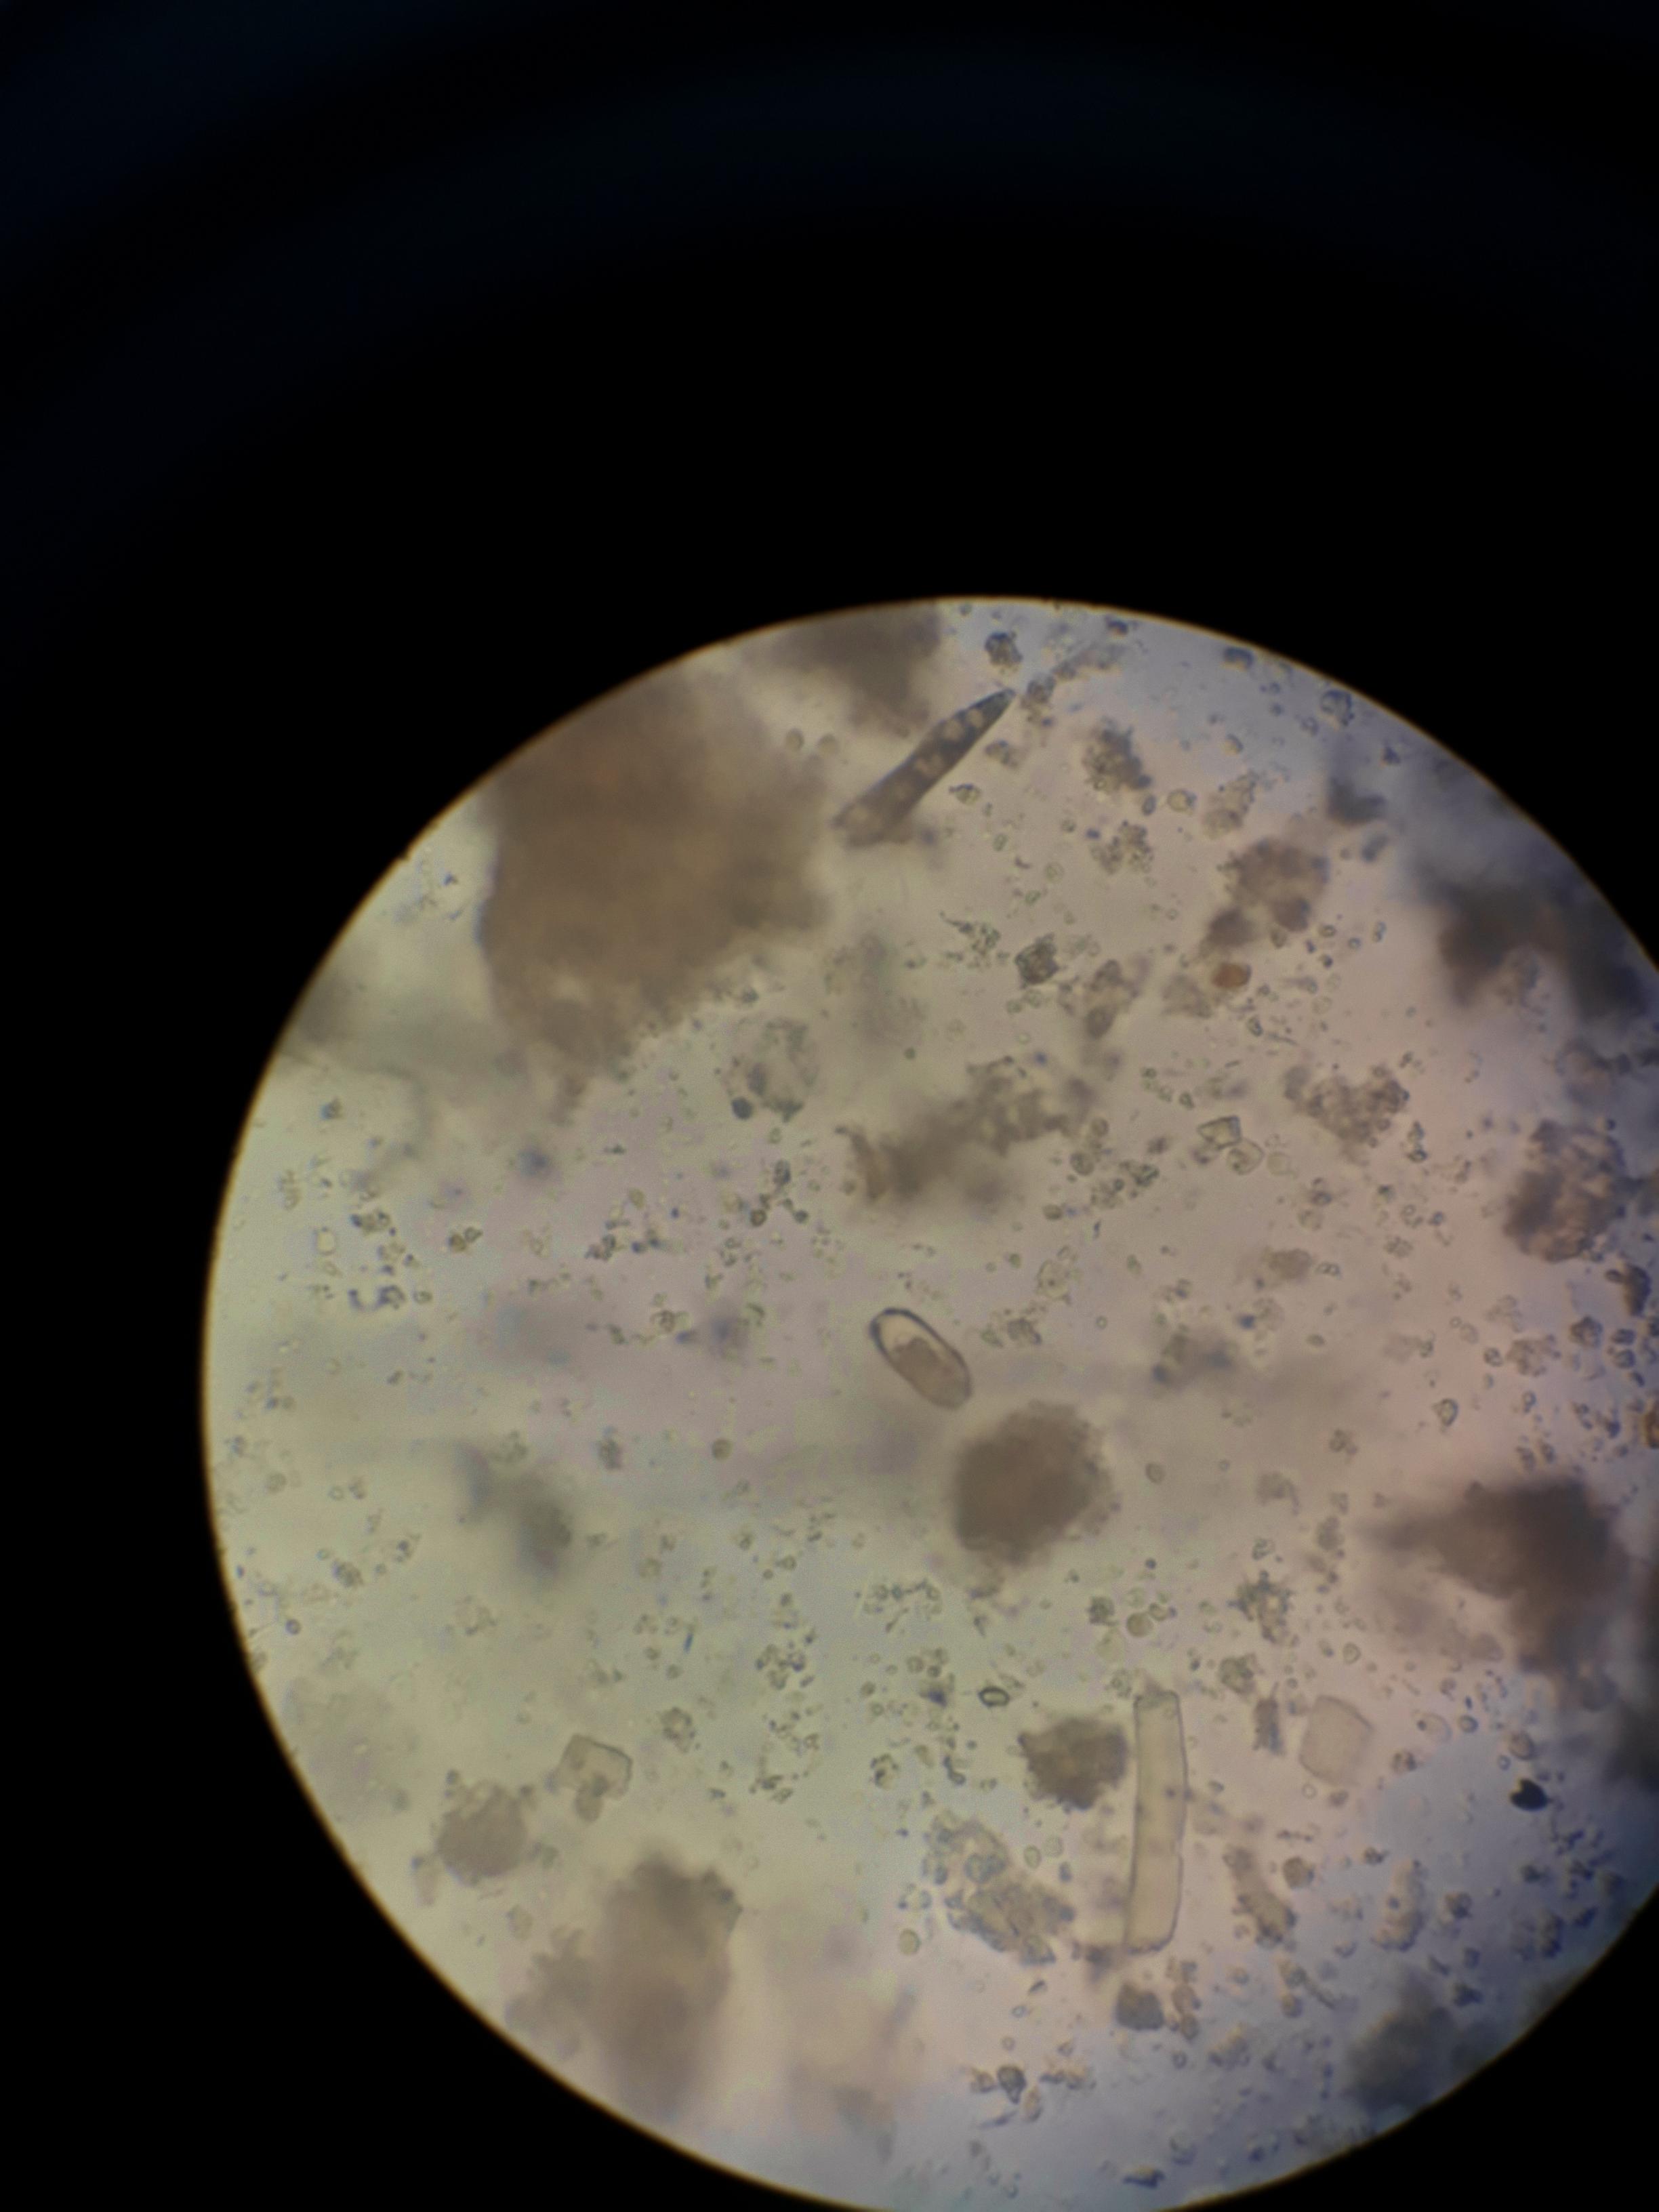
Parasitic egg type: Capillaria philippinensis